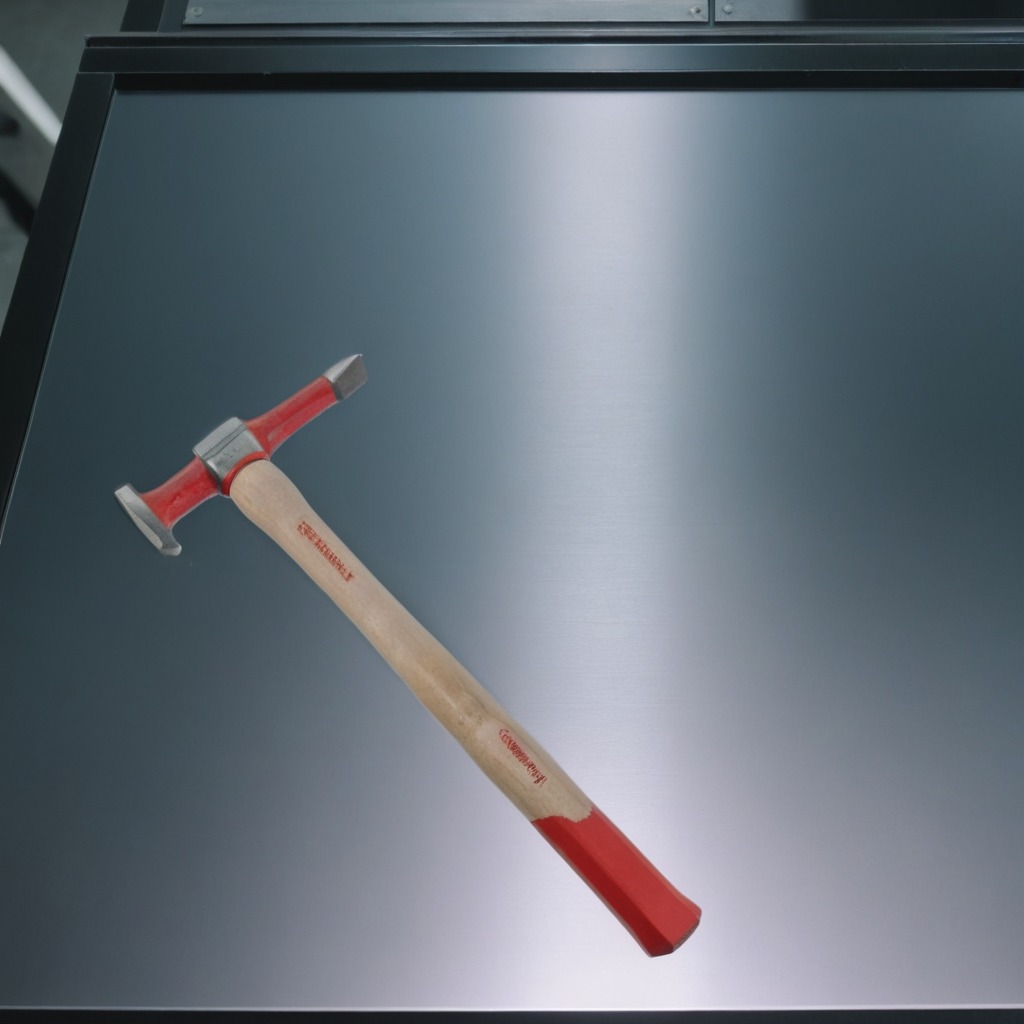
A hammer is lying on the metal table in a machine shop under fluorescent lights.